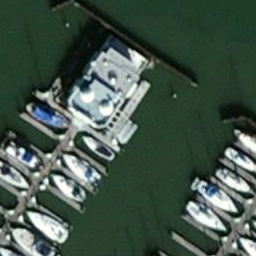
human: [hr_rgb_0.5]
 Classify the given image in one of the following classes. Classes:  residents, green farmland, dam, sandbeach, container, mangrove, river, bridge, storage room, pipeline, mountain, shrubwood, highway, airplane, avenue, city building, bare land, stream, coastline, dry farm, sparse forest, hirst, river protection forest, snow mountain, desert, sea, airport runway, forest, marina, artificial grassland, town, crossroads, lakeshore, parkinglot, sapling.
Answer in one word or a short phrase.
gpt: marina